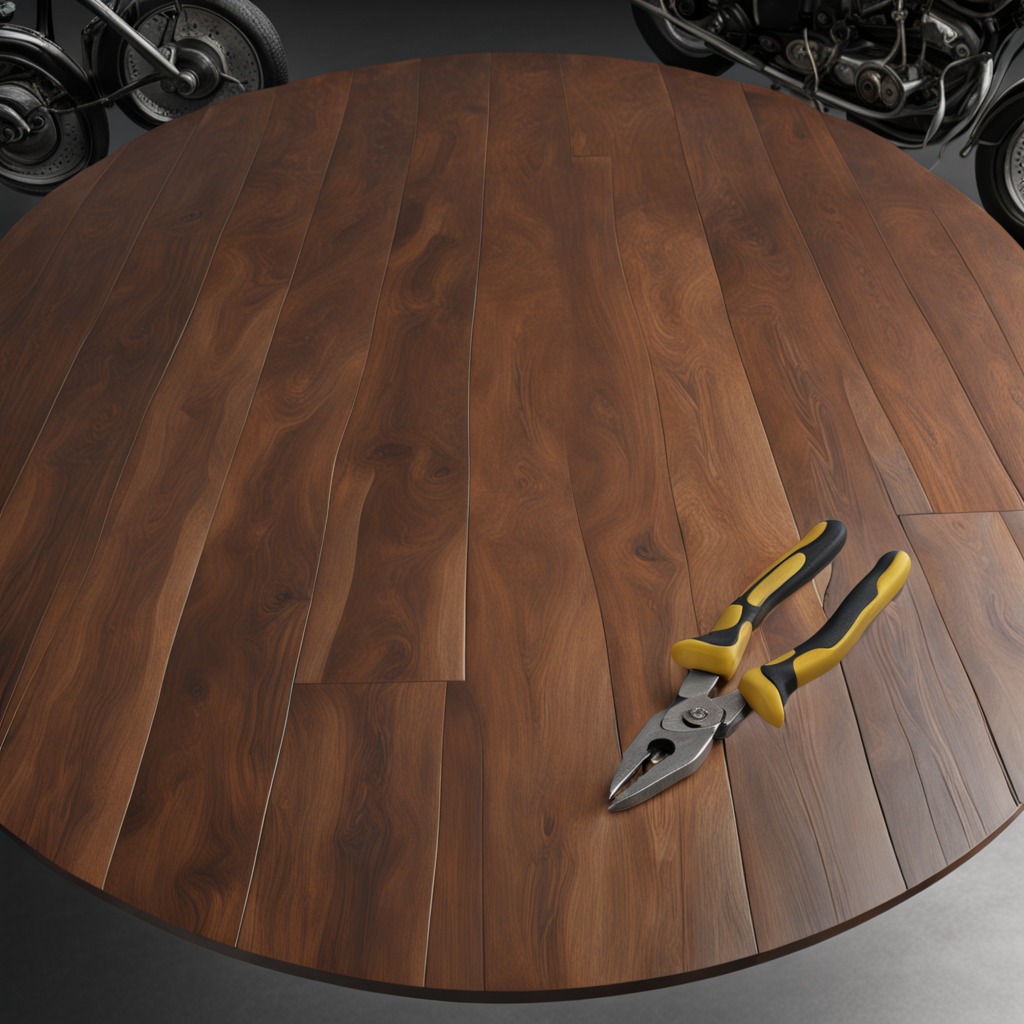
A plier is lying on the table in the vintage motorcycle garage.